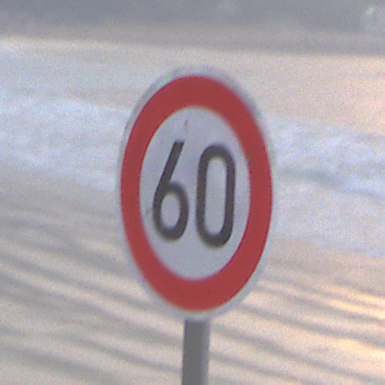
Verkehrszeichen: Geschwindigkeit60
Umgebung: Outdoor, Beach
Tageszeit: SunriseSunset
Wetter: Overcast
Licht: Natural
Jahreszeit: NotSpecified
Kontrast: LowContrast